Question: i have 1 edittext maxLength = 30, but i can only type 6 character emoji dog => 1 emoji dog = 6 regular character. So please help me type 30 emoji dog. Thanks everyone.
[enter image description here][1]

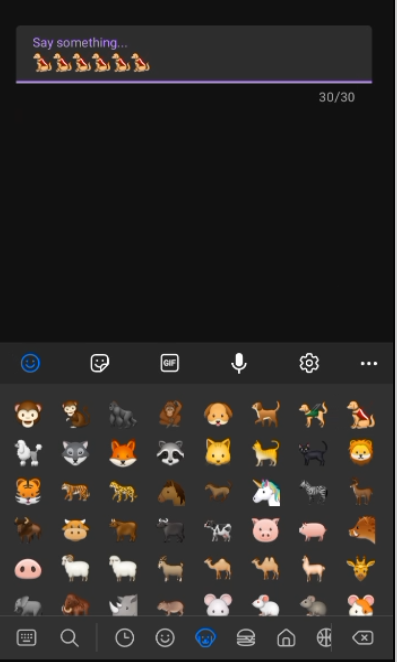
Answer: '''
editText.addTextChangedListener(object : TextWatcher {
override fun beforeTextChanged(charSequence: CharSequence, i: Int, i1: Int, i2: Int) {
oldTextString = charSequence.toString()
}
override fun onTextChanged(charSequence: CharSequence, i: Int, i1: Int, i2: Int) {}
override fun afterTextChanged(editable: Editable) {
var newTextString = editable.toString()
if (!oldTextString.equals(newTextString)) {
if (Character.codePointCount(
newTextString,
0,
newTextString.length
) > maxCharactersAllowed
) {
newTextString = oldTextString
}
editText.setText(newTextString)
editText.setSelection(newTextString.length)
}
}
})
'''